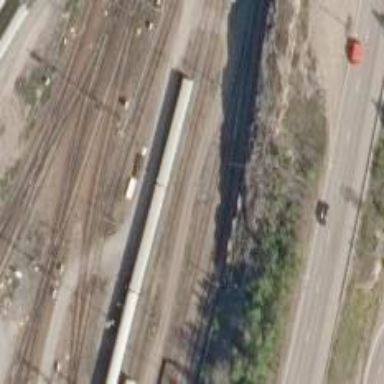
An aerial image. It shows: Wedge is used for the railway derail.